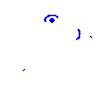
Particle: pion